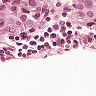
Metastatic tissue present: yes